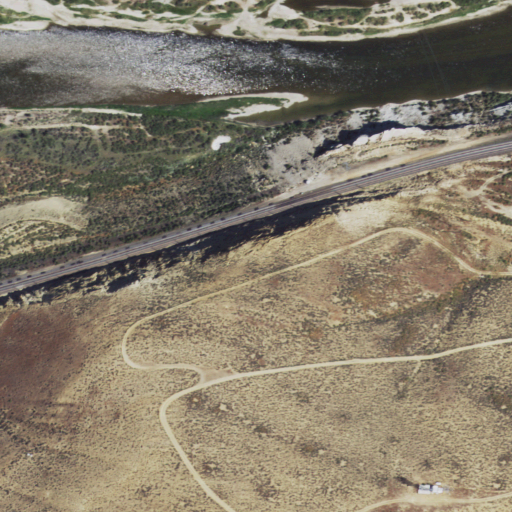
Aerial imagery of gap in Wyoming named Fish Cut containing shrub, open water, low intensity development, medium intensity development, high intensity development, and open development